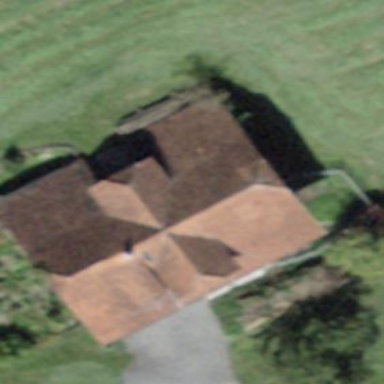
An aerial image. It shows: Farm building.